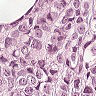
Metastatic tissue present: yes